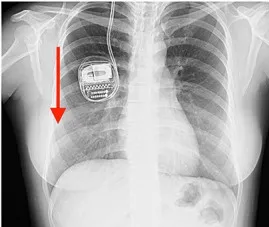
(A,B) Plain chest X-rays of cases 1 and 2 showing the upside-down implanted pulse generators (IPGs) but with the extension wires still intact and no evidence of twisting observed. The red arrow means that the r-IPG was upside down.
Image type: radiology (x_ray)